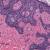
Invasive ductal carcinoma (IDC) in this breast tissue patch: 0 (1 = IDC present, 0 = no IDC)